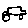
Label: car